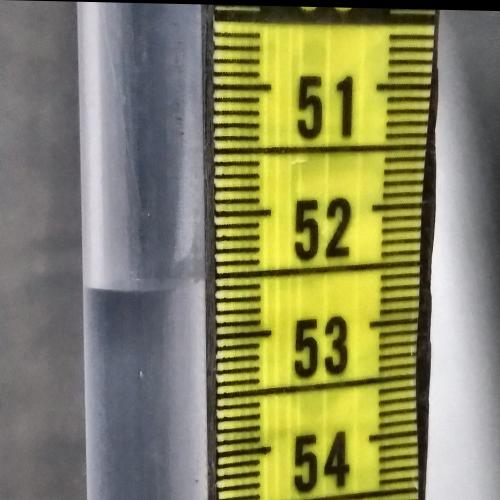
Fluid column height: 52.6 cm